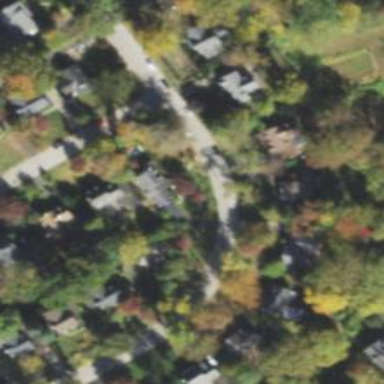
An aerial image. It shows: Residential road.